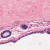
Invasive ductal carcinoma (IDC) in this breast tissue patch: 0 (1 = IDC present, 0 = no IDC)